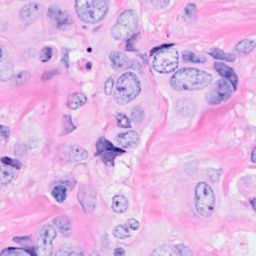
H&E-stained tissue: Breast